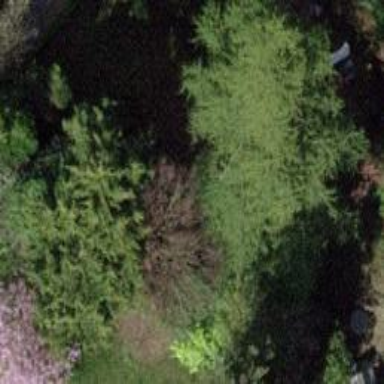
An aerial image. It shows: Evergreen tree with needle-leaved leaves.